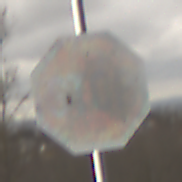
Verkehrszeichen: Stop
Umgebung: Outdoor, Nature
Tageszeit: Midday
Wetter: Overcast
Licht: Natural
Jahreszeit: NotSpecified
Kontrast: LowContrast